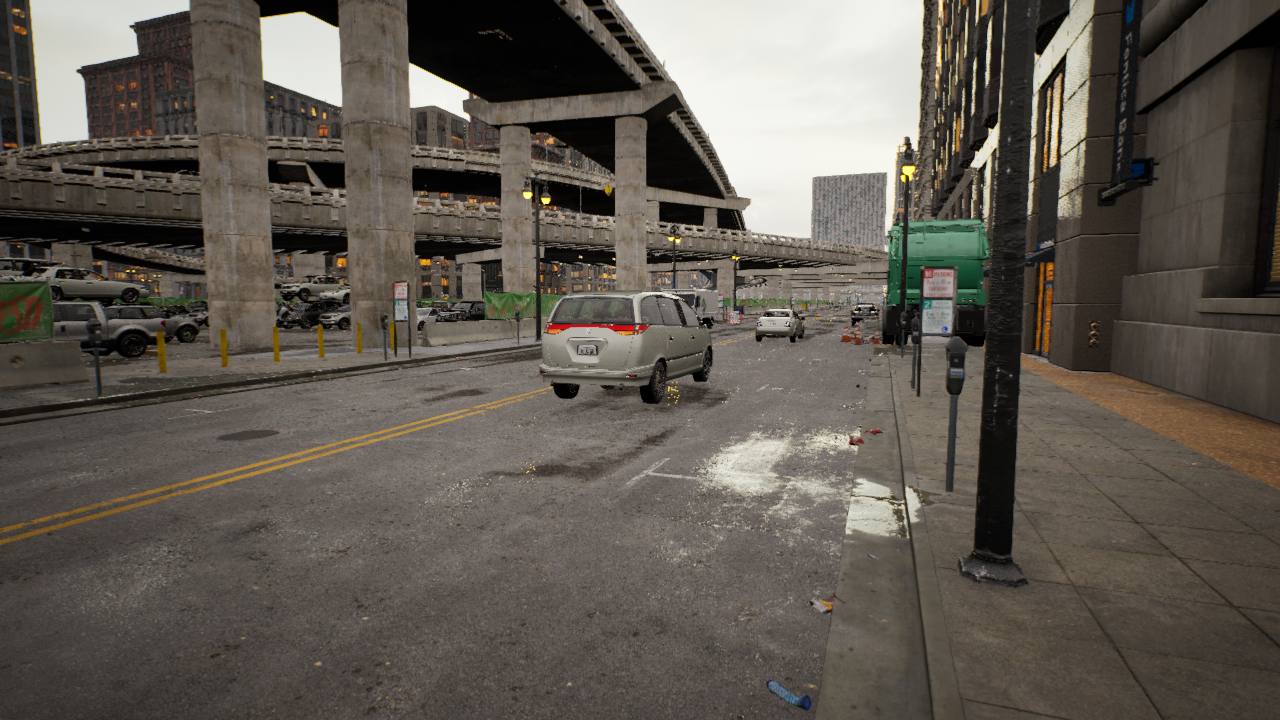
Venue: downtown
Lighting: golden hour
Vehicle rig: minivan